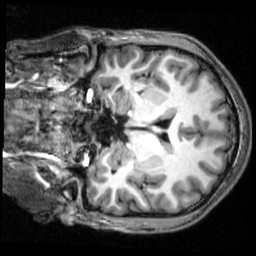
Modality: T1w
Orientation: coronal
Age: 20
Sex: male
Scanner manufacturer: siemens
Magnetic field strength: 3 T
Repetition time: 2.53 s
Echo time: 0.00339 s